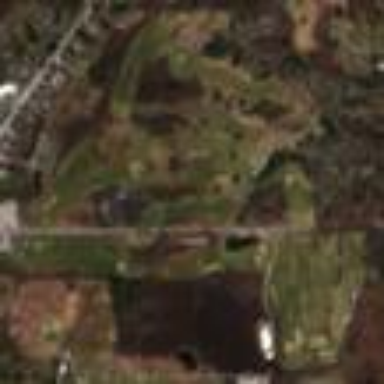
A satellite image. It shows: Golf course.